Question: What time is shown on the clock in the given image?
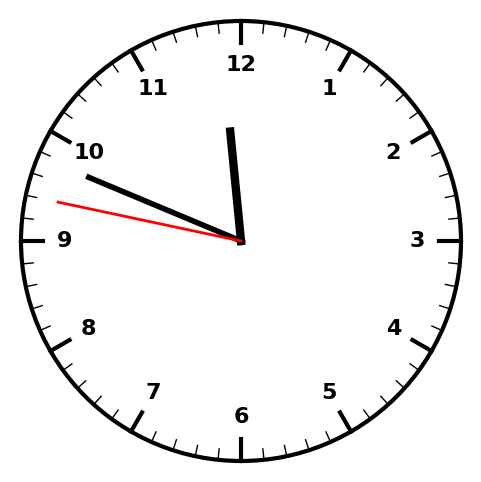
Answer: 11:48:47